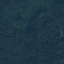
Land use / land cover class: Forest